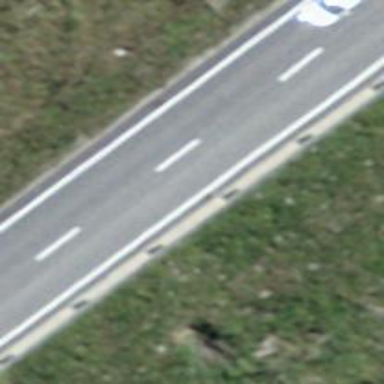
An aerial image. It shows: Asphalt road classified as primary highway.